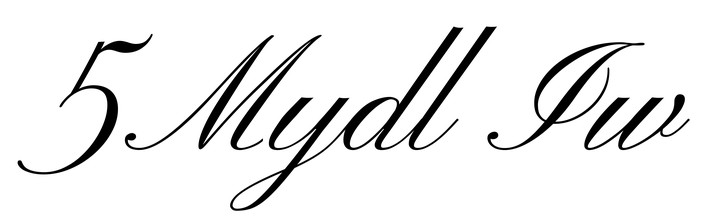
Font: PinyonScript-Regular